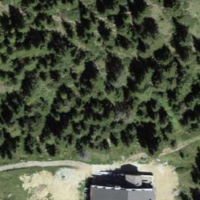
EUNIS habitat code: 43
Species observed at this site:
Sambucus racemosa
Aegopodium podagraria